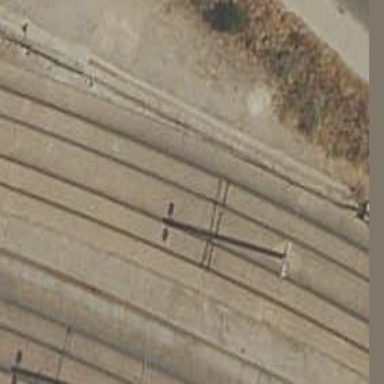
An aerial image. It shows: Light rail railway with electrified contact line.